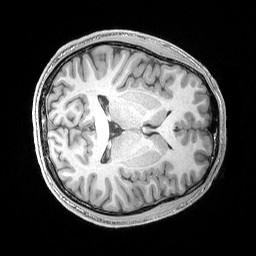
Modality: T1w
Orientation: axial
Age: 20
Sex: male
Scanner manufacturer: siemens
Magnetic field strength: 3 T
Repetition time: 2.53 s
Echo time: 0.00326 s